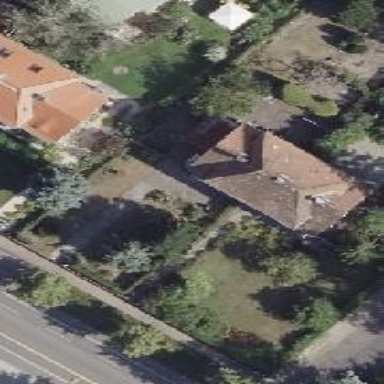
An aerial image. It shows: Hipped roof house.